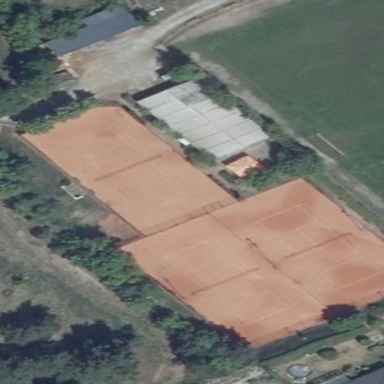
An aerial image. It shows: Tennis court on pitch.